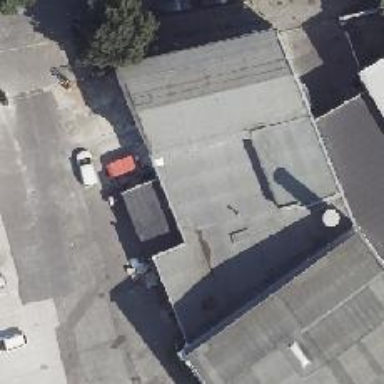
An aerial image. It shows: Furniture shop.